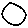
Label: circle